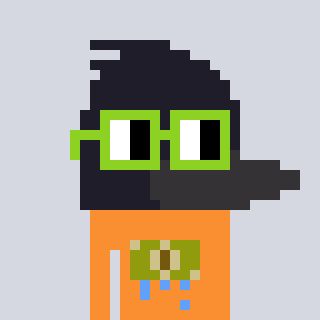
a pixel art character with square light green glasses, a raven-shaped head and a orange-colored body on a cool background